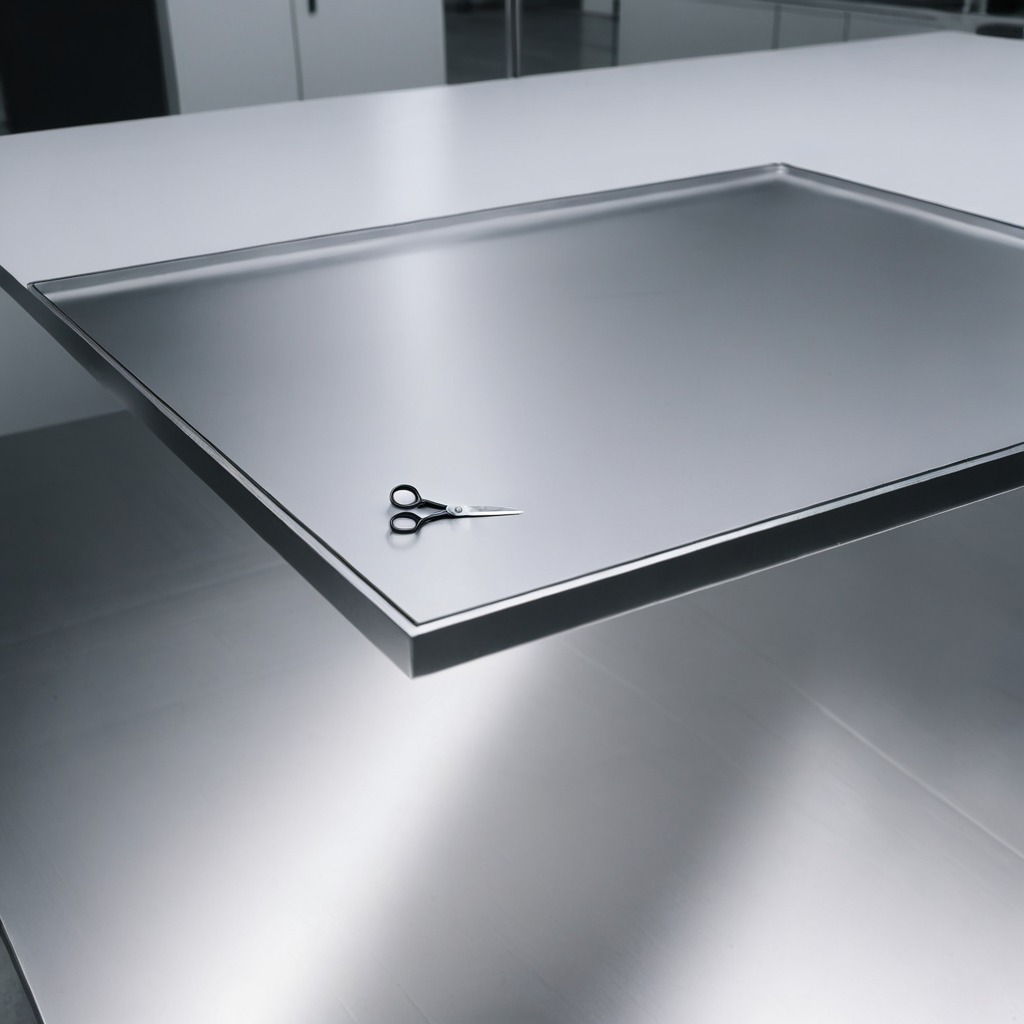
A scissor lies on the stainless steel table in a high-end prototyping lab.